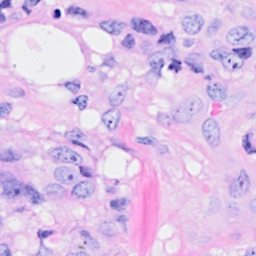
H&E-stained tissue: Breast